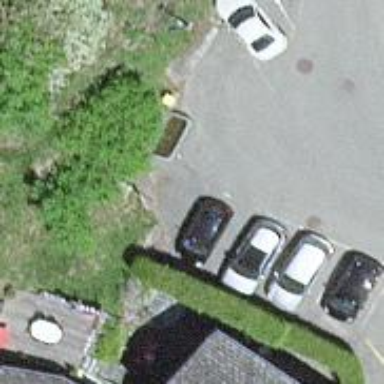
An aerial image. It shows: Post box.